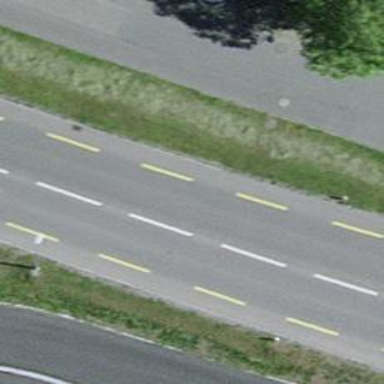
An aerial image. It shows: Primary highway with designated cycle lane.